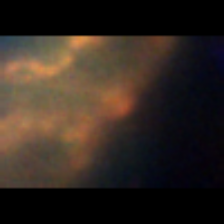
Taxon: Unknown_full_image
Group: Unknown